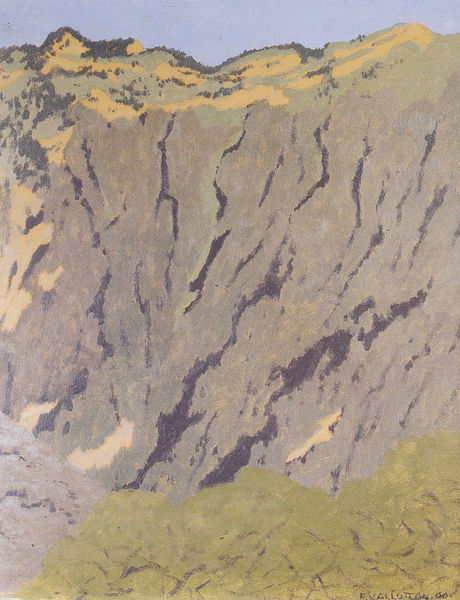
Titel: Rochers à Bex, Felswand bei Bex
Künstler: Félix Vallotton
Institution: (Privatsammlung)
Schlagwörter: baum, berg, blau, dunkel, felsen, gemälde, himmel, schatten, wasser, weiß, wolken, aquarell, bäume, gelb, grün, landschaft, ocker, sand, braun, grau, hell, licht, pastell, schwarz, gras, wiese, beige, flächig, hochformat, malerei, stein, steine, signatur, erde, natur, busch, gebüsch, sonne, rosa, tal, wald, anhöhe, hellblau, vallotton, abhang, furchen, abstrakt, berge, berghang, fels, gebirge, gipfel, hang, steilhang, verlassen, valotton, hellgrün, violett, alm, bergheng, berglandschaft, erosion, geröll, gestein, grenze, himmer, hochgebirge, klettern, lawine, linien, massiv, muren, nautr, schlucht, spalten, steil, blue, oil, white, black, dark, face, gray, green, grey, jugendstil, modern, painting, yellow, pink, print, brown, plant, menschenleer, oben, unten, heide, cliff, cloud, rock, rocks, sky, stone, tree, hill, hills, landscape, mountain, mountains, nature, orange, water, sun, trees, graben, kluft, snow, forest, grass, light, side, purple, line, tail, fall, scene, abstract, schroff, ledge, dirt, ravine, rural, valley, day, schottland, watercolour, art, abstraction, lines, volcano, west, impressionist, slope, steep, brushstrokes, outdoors, bergkuppe, rough, shadows, vegetation, majestic, minimal, modernist, primitive, blue sky, desert, dry, wide, hügel, land, klippen, mulde, erdrutsch, scrub, textile, hiking, imposing, cracks, text, big, tall, mine, arid, earth, skey, boulder, pointilism, deutschland, hike, bestrahlung, high, air, scenery, canyon, valloton, chiaroscuro, california, felder, valluton, aghang, geklb, balck, woodblock, summit, yelow, arroyo, cotton, #gemälde, sheer, minimalist, mountainside, abstracted, artwork, scenic, lodge, climb, huge, occor, okker, land slide#, landslide, str#ucher, gulleys, silkscreen, fissure, dusty, yellow+, craggy, gulley, cravice, cravass, impasse, crag, <violett, gully, gill, pleteau, painted mountainous meadows, far cliff side visible, landschaftfo